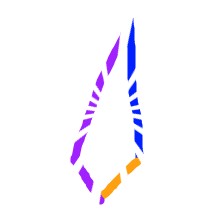
Shape: kite